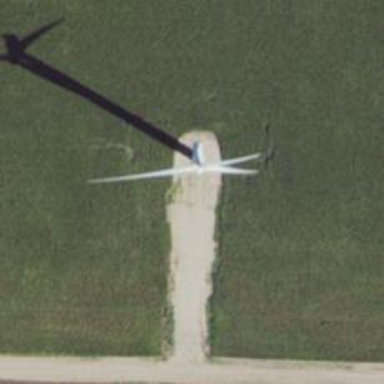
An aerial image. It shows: Wind generator using horizontal axis wind turbines.